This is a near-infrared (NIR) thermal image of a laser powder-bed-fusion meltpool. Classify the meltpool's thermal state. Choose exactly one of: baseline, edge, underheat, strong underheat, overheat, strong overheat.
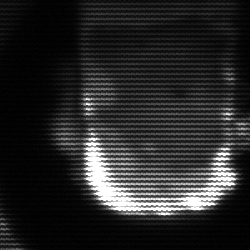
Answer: baseline